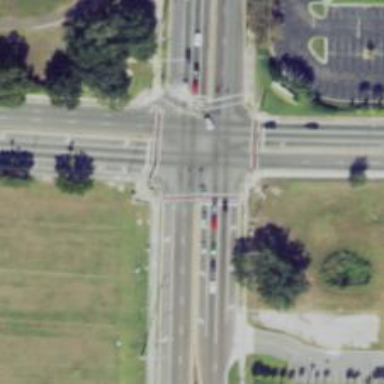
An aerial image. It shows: Marked footway crossing with lines.